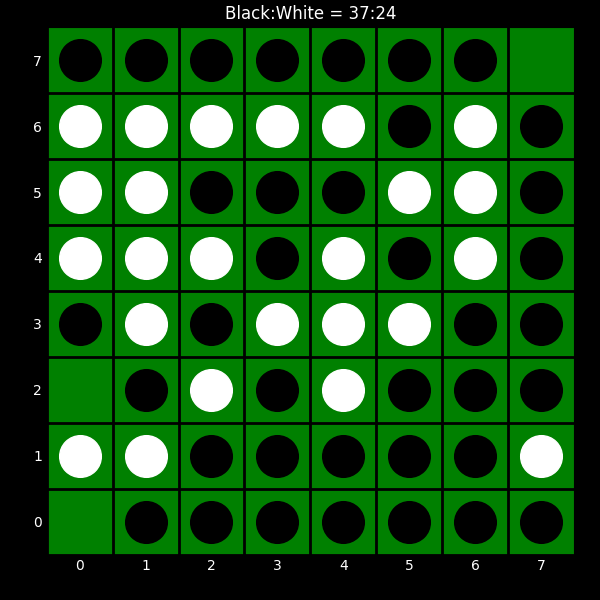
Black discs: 37
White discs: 24